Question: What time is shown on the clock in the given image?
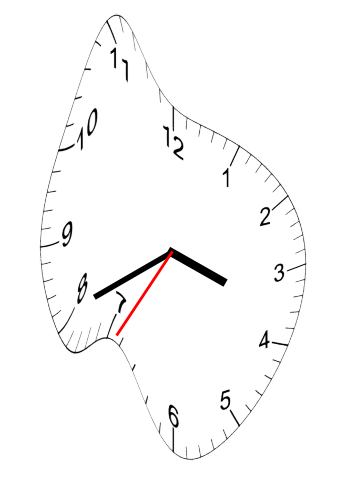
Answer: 03:40:35